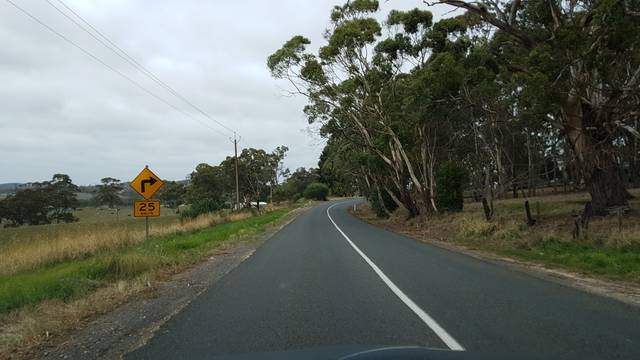
Region: Australia
Coordinates: -35.074, 138.842